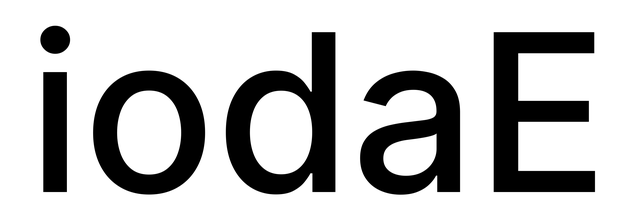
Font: Inter_Medium